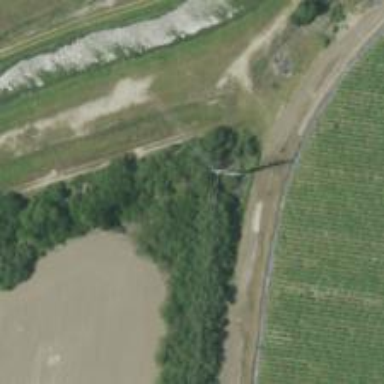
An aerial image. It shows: Power pole.